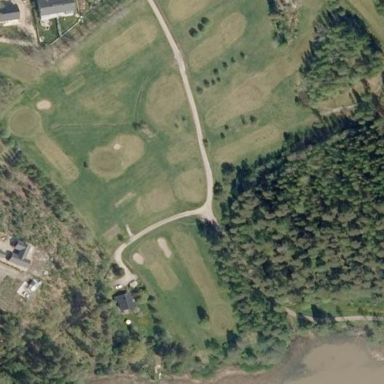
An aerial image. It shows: Golf course.